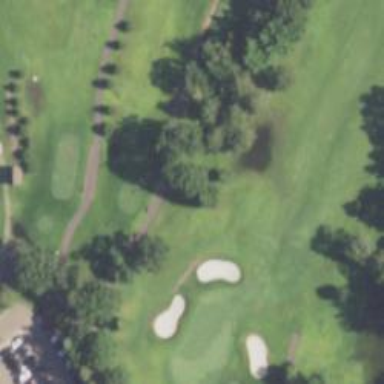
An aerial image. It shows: Golf tee.